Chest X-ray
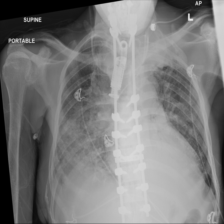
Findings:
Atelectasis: negative
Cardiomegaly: negative
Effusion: negative
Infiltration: negative
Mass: negative
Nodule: positive
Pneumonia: negative
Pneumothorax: negative
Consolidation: positive
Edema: negative
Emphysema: negative
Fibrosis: negative
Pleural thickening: negative
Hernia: negative